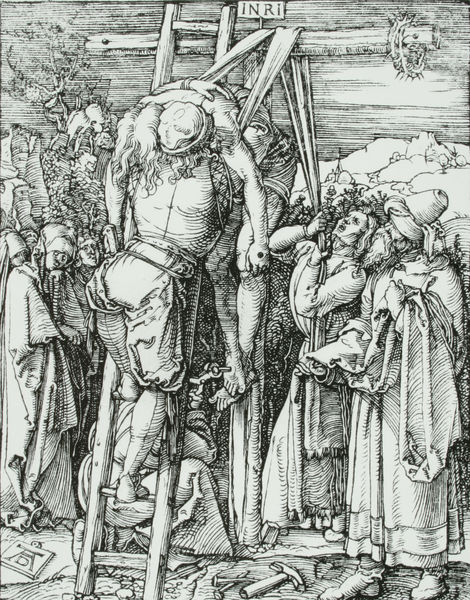
Titel: Kleine Passion - Die Kreuzabnahme
Künstler: Albrecht Dürer
Standort: viele Standorte
Institution: Seriendruck
Schlagwörter: baum, berg, himmel, kopf, körper, mann, nackt, schatten, weiß, frauen, landschaft, menschen, frau, grau, hintergrund, holz, hut, hüte, licht, männer, rücken, schwarz, zeichnung, tuch, hose, kappe, mütze, arme, band, bibel, falten, johannes, leiche, tod, tot, toter, tragen, trauer, signatur, hügel, kirche, boden, tücher, gewänder, publikum, krone, renaissance, beine, holzschnitt, rückenansicht, papier, zuschauer, last, berge, gebirge, grafik, graphik, farblos, leiter, könig, inschrift, homme, balken, ad, nagel, nägel, corps, kreuz, torso, druck, schnitt, schwarz-weiß, druckgrafik, monogramm, schraffur, holzstich, radierung, schrafur, stich, soldat, menschenmasse, begräbnis, hubi, christus, grab, jesus, kreuzabnahme, kreuzigung, stigmata, wunden, wundmale, hammer, leiden, dornen, dürer, jünger, bänder, maria, kupferstich, beweinung, christ, jesu, abnehmen, christentum, dornenkrone, auferstehung, genagelt, christi, dornenkranz, josef, klagen, ewiss, tragend, jude, juden, abnahme, arimathäa, schächer, albrecht, albrecht dürer, passion, gens, monogram, durer, inri, kreuztragung, hesus, croix, hommes, meisterstich, descente, ablassen, christiu, hubsi, kruezigung, körpe, leitetr, umarmend, callot, crucifixion, abhängen, a, d, torsoe, albrecht durer, vom kreuz, chrétienté, corp